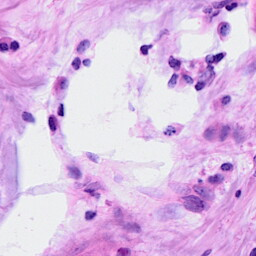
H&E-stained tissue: Breast